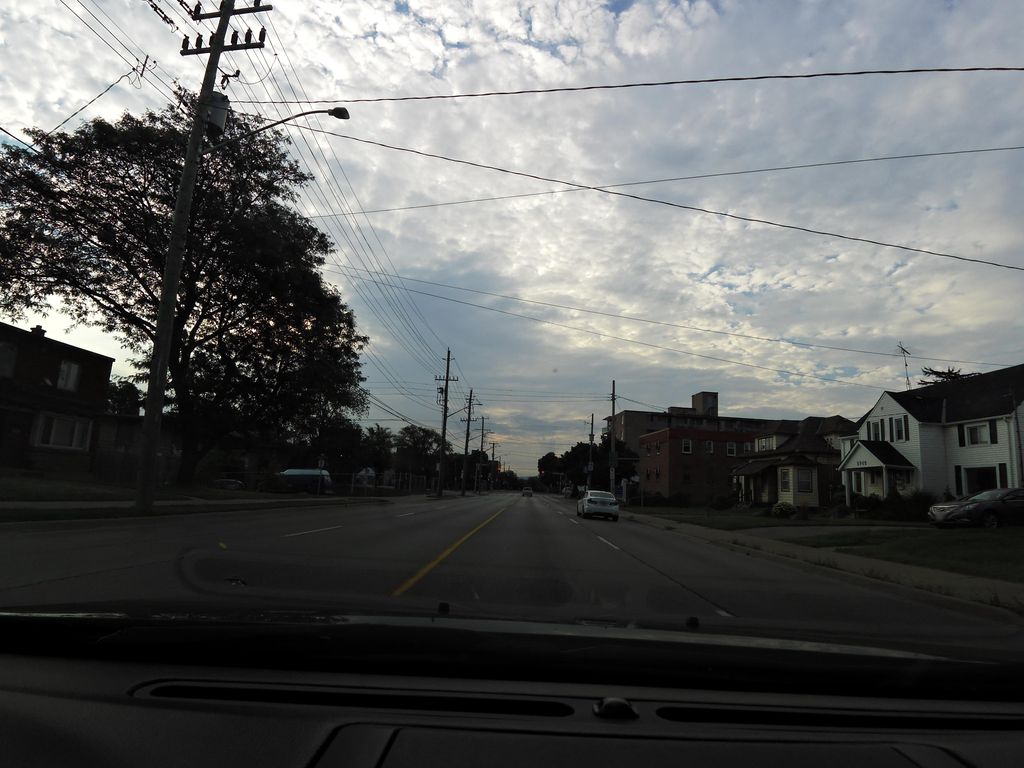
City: hamilton